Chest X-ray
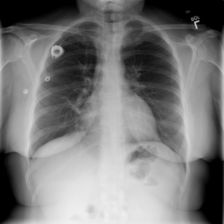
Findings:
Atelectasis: positive
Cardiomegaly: negative
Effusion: negative
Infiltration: negative
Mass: positive
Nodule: negative
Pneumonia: negative
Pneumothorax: negative
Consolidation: positive
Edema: negative
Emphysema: negative
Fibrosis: negative
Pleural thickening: negative
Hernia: negative